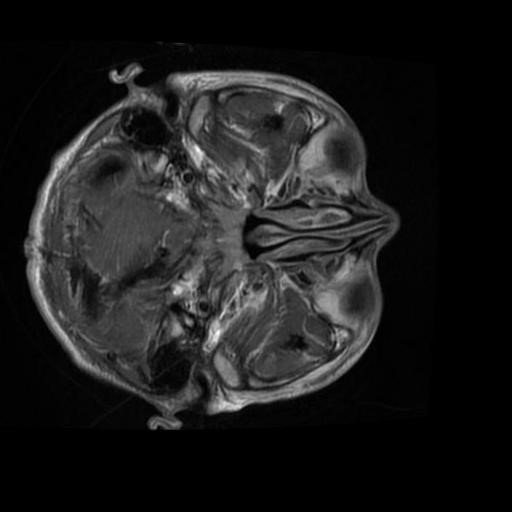
Label: brain_glioma